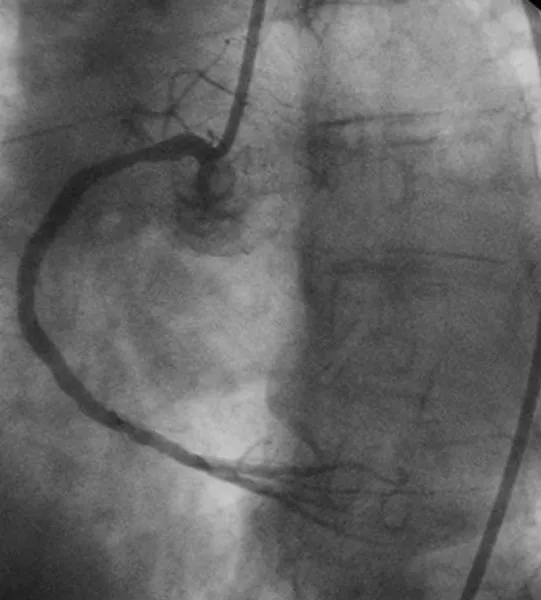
Right coronary artery (RCA) after bare metal implantation in the mid RCA.
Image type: radiology (x_ray)